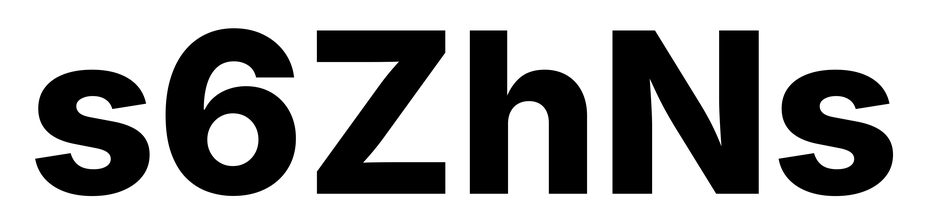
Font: Inter_ExtraBold